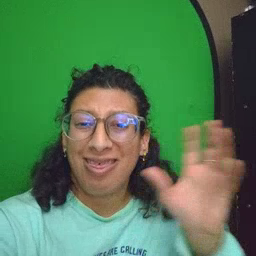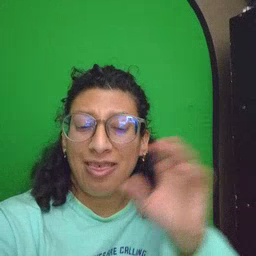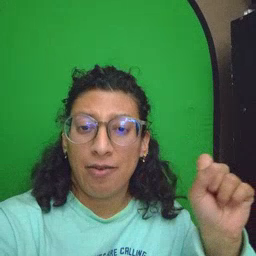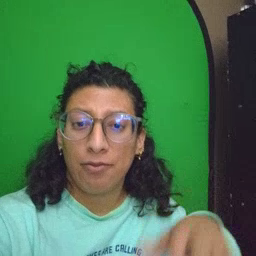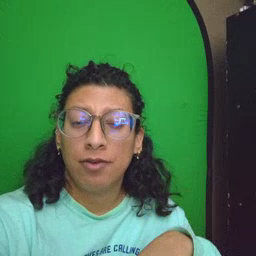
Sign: loud